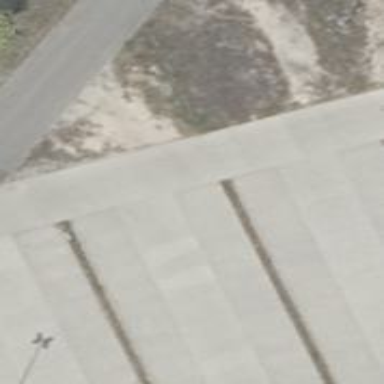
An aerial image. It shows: Asphalt parking aisle designated as service road.